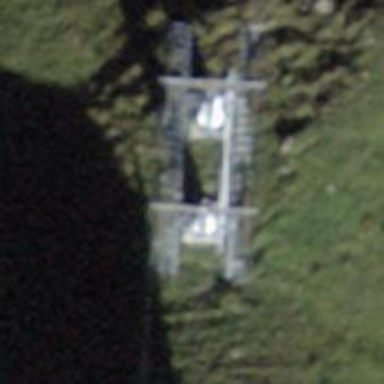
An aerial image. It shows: Pylon for aerialway.